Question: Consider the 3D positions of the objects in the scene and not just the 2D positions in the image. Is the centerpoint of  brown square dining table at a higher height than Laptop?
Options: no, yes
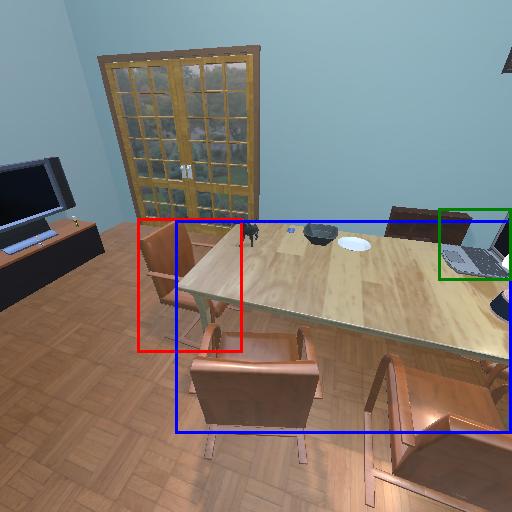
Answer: no